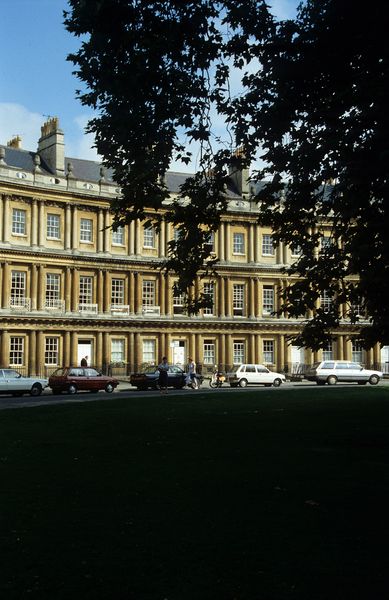
Titel: Wandaufriß
Künstler: John d.Ä. Wood
Standort: Bath
Institution: Circus
Schlagwörter: baum, blau, blätter, dunkel, himmel, laub, mann, schatten, weiß, wolken, gelb, grün, menschen, äste, fenster, frankreich, glas, hell, licht, paris, schwarz, strasse, säule, säulen, anlage, dach, gebäude, gras, haus, park, rasen, rot, weg, wiese, wolke, architektur, band, barock, stein, ast, gräser, pfad, sonne, klassizismus, blatt, england, renaissance, kamin, rund, räder, schornstein, garten, sommer, bogen, fassade, italien, passanten, giebel, sprossenfenster, auto, rad, architecture, blue, columns, men, palace, people, red, white, window, black, dark, gray, old, wall, windows, woman, yellow, oil painting, picture, reflection, baumkrone, foto, fotografie, sprossen, palast, beton, gauben, scheiben, scheibe, asphalt, pavement, photo, halbrund, fensterreihen, sims, gesims, silver, anwesen, schiefer, simse, manierismus, classical, cloud, clouds, life, man, sky, tree, building, house, nature, houses, roof, street, summer, trees, historismus, etagen, gaube, gaupen, geschosse, tempel, museum, grass, light, side, stockwerke, shadow, walking, glass, reifen, bike, autos, fahrzeuge, door, outside, person, sunny, fensterband, city, human, public, leaves, liegewiese, parkplatz, doors, rotunde, gesimse, fensterachse, square, gaupe, regelmäßig, facade, front, stories, terrace, dachreiter, fensterreihe, archikektur, britain, lawn, parken, fensterbänder, english, starße, mist, circle, home, ble, branches, classicism, leaf, long, outdoors, shade, colour, ochre, chimney, chimneys, blue sky, hotel, neoclassical, bath, pkw, edinburgh, humans, branch, crescent, standing, sprosse, wing, roller, photograph, photography, silhouette, curves, europe, karosse, car, seriell, vehikel, wheels, leafs, kombi, cars, karosserie, royal crescent, schloss, persons, automobile, automobiles, london, bicycle, 3, pillars, sunny day, eighteenth century, scotland, appartments, across, great britain, kingdom, chimeny, south west, georgian, somerset, uk, curved, active, apartments, dfenster, politik, parkplätze, row of houses, bycicle, austin, buildibg, parking, panes, neoklasssizismus, white car, guys, red car, three stories, curving, tires, parked, 80s, woblue, bicylces, 90s, curvd, glasgow, streett, motorbike, sedan, station wagon, three story, 나무, 하늘, 문, 관광지, 건물, 학교, 차가많다